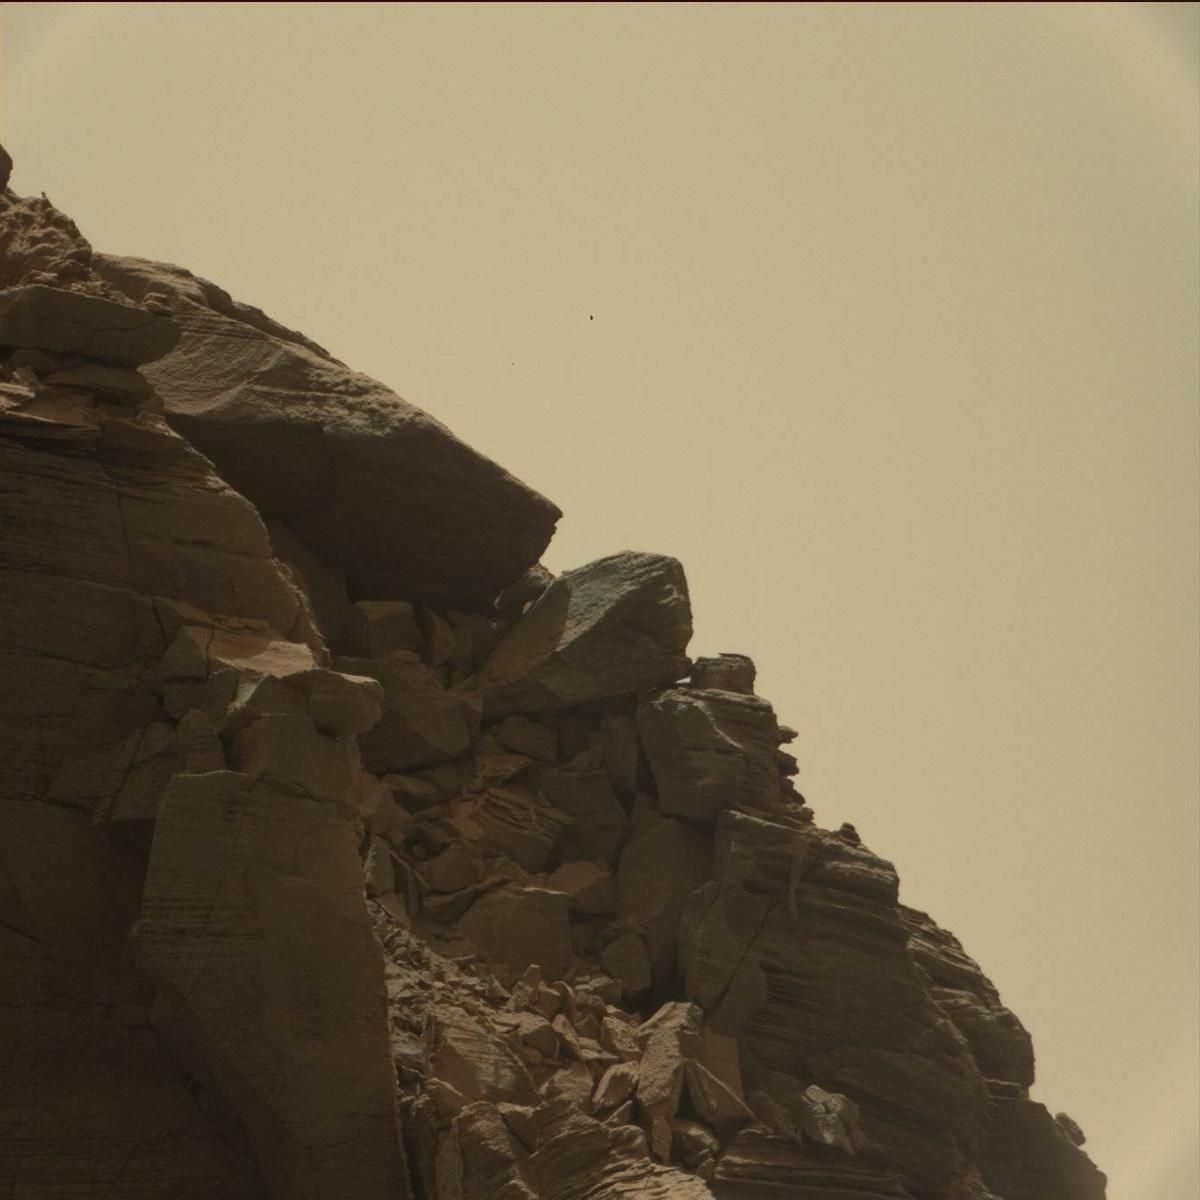
Terrain classes present: Bedrock, Sand / Soil, Sky